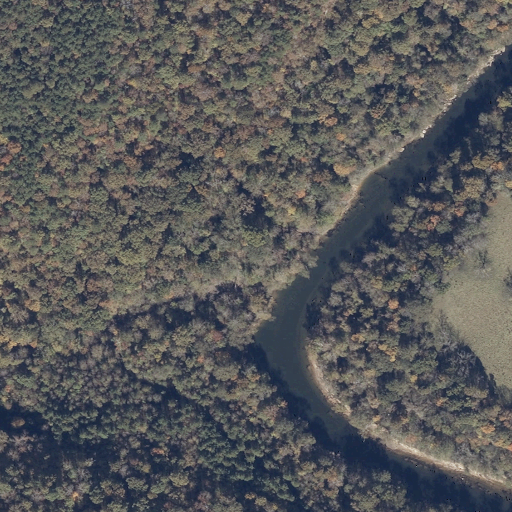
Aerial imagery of cliff(s) in Alabama named Banking Grounds containing deciduous forest, open water, mixed forest, evergreen forest, pasture, woody wetlands, grassland, and herbaceous wetlands